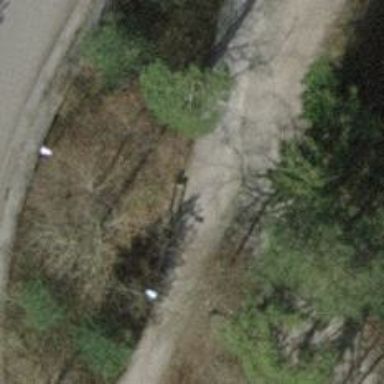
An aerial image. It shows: Brown bench in the vicinity.